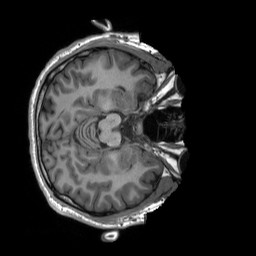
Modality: T1w
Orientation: axial
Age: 26
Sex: male
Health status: healthy
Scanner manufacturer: siemens
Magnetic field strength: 3 T
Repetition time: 2.3 s
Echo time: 0.00229 s